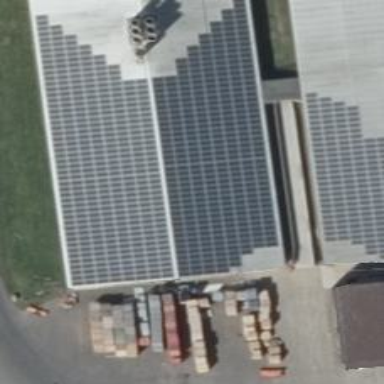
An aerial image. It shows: Small solar photovoltaic panel used as generator to produce electricity.